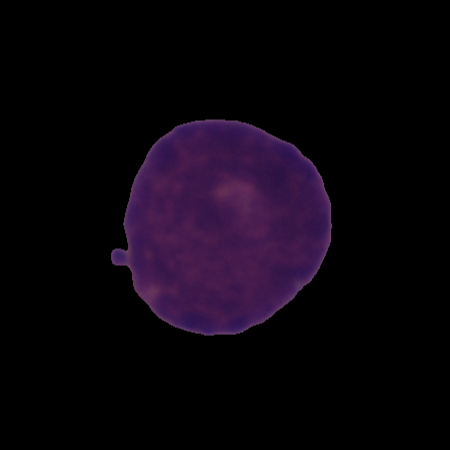
Label: cancer